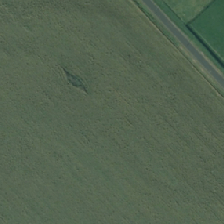
Land cover: shortrotation_cropland